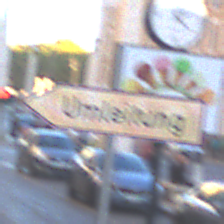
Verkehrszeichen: UmleitungswegweiserLinksweisend
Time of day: SunriseSunset
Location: Outdoor (Urban)
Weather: Clear
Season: NotSpecified
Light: Natural